Question: '''
<span style='float: left; margin: 10px; width: 60px; display: block;'>
<img style='border: 1px solid #FFF; width: 61px; height: 80px;' src='images/profilePhoto/thumbs/86.jpg'>
<br>
<a href='profil.php?id=86'>Megan F.</a>
<br><br>
</span>
<div style='margin-left: 90px;'>
<h1>(inget amne)</h1>
<div>
Lorem ipsum dolor sit amet, consectetur adipiscing elit. Donec fringilla urna eget urna euismod aliquet. Duis porta volutpat blandit. Phasellus bibendum bibendum porta. Nunc molestie tristique leo, sed euismod orci ultricies vitae. Mauris non libero a leo ultricies laoreet. Suspendisse luctus urna vel sapien tristique vitae semper nulla eleifend. Integer congue aliquam pharetra. Phasellus diam neque, tincidunt vel elementum vel, ornare sit amet mi. Nulla tincidunt purus in odio vulputate mollis. Nunc urna odio, rutrum eu ultricies a, facilisis ullamcorper nunc. In purus velit, varius vel laoreet eu, tincidunt non purus. Nulla facilisi. Sed ac lectus nibh. Praesent non velit nibh.<br />
...
</div>
'''
This is what i have right now for this:

How can i apply text there like showed in the image?
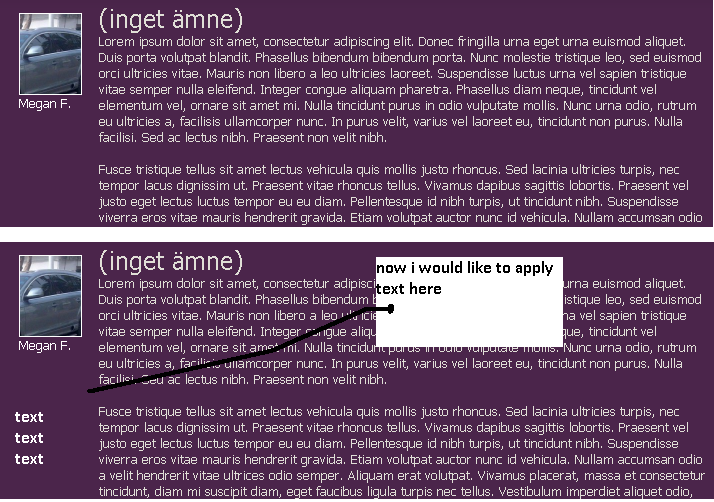
Answer: If you want the new text to be vertically aligned with the second paragraph, then you add a
'''
<div style="clear: both"></div>
'''
before the second paragraph, and then do another float like you did originally.
If you just want to float a whole panel at the left, then you would just add it to the floated content. But looks like your new text is vertically aligned with the second paragraph, so the method listed above would be it.